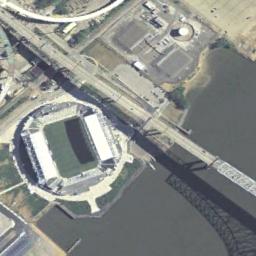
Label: stadium